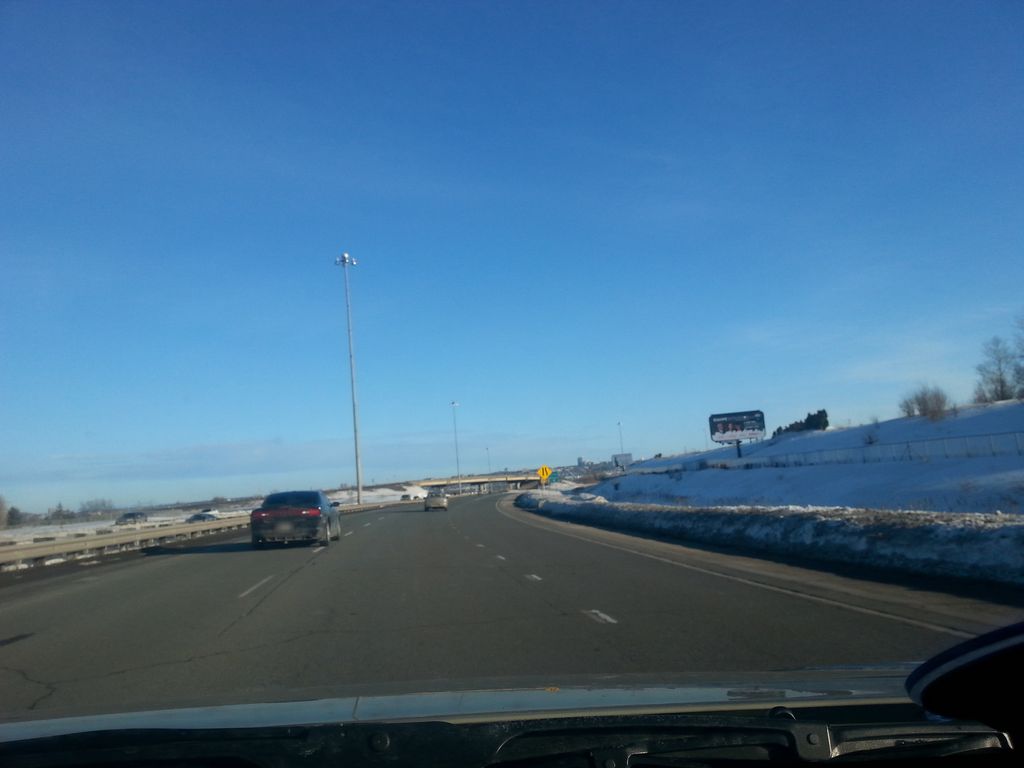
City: quebec_city